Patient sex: F
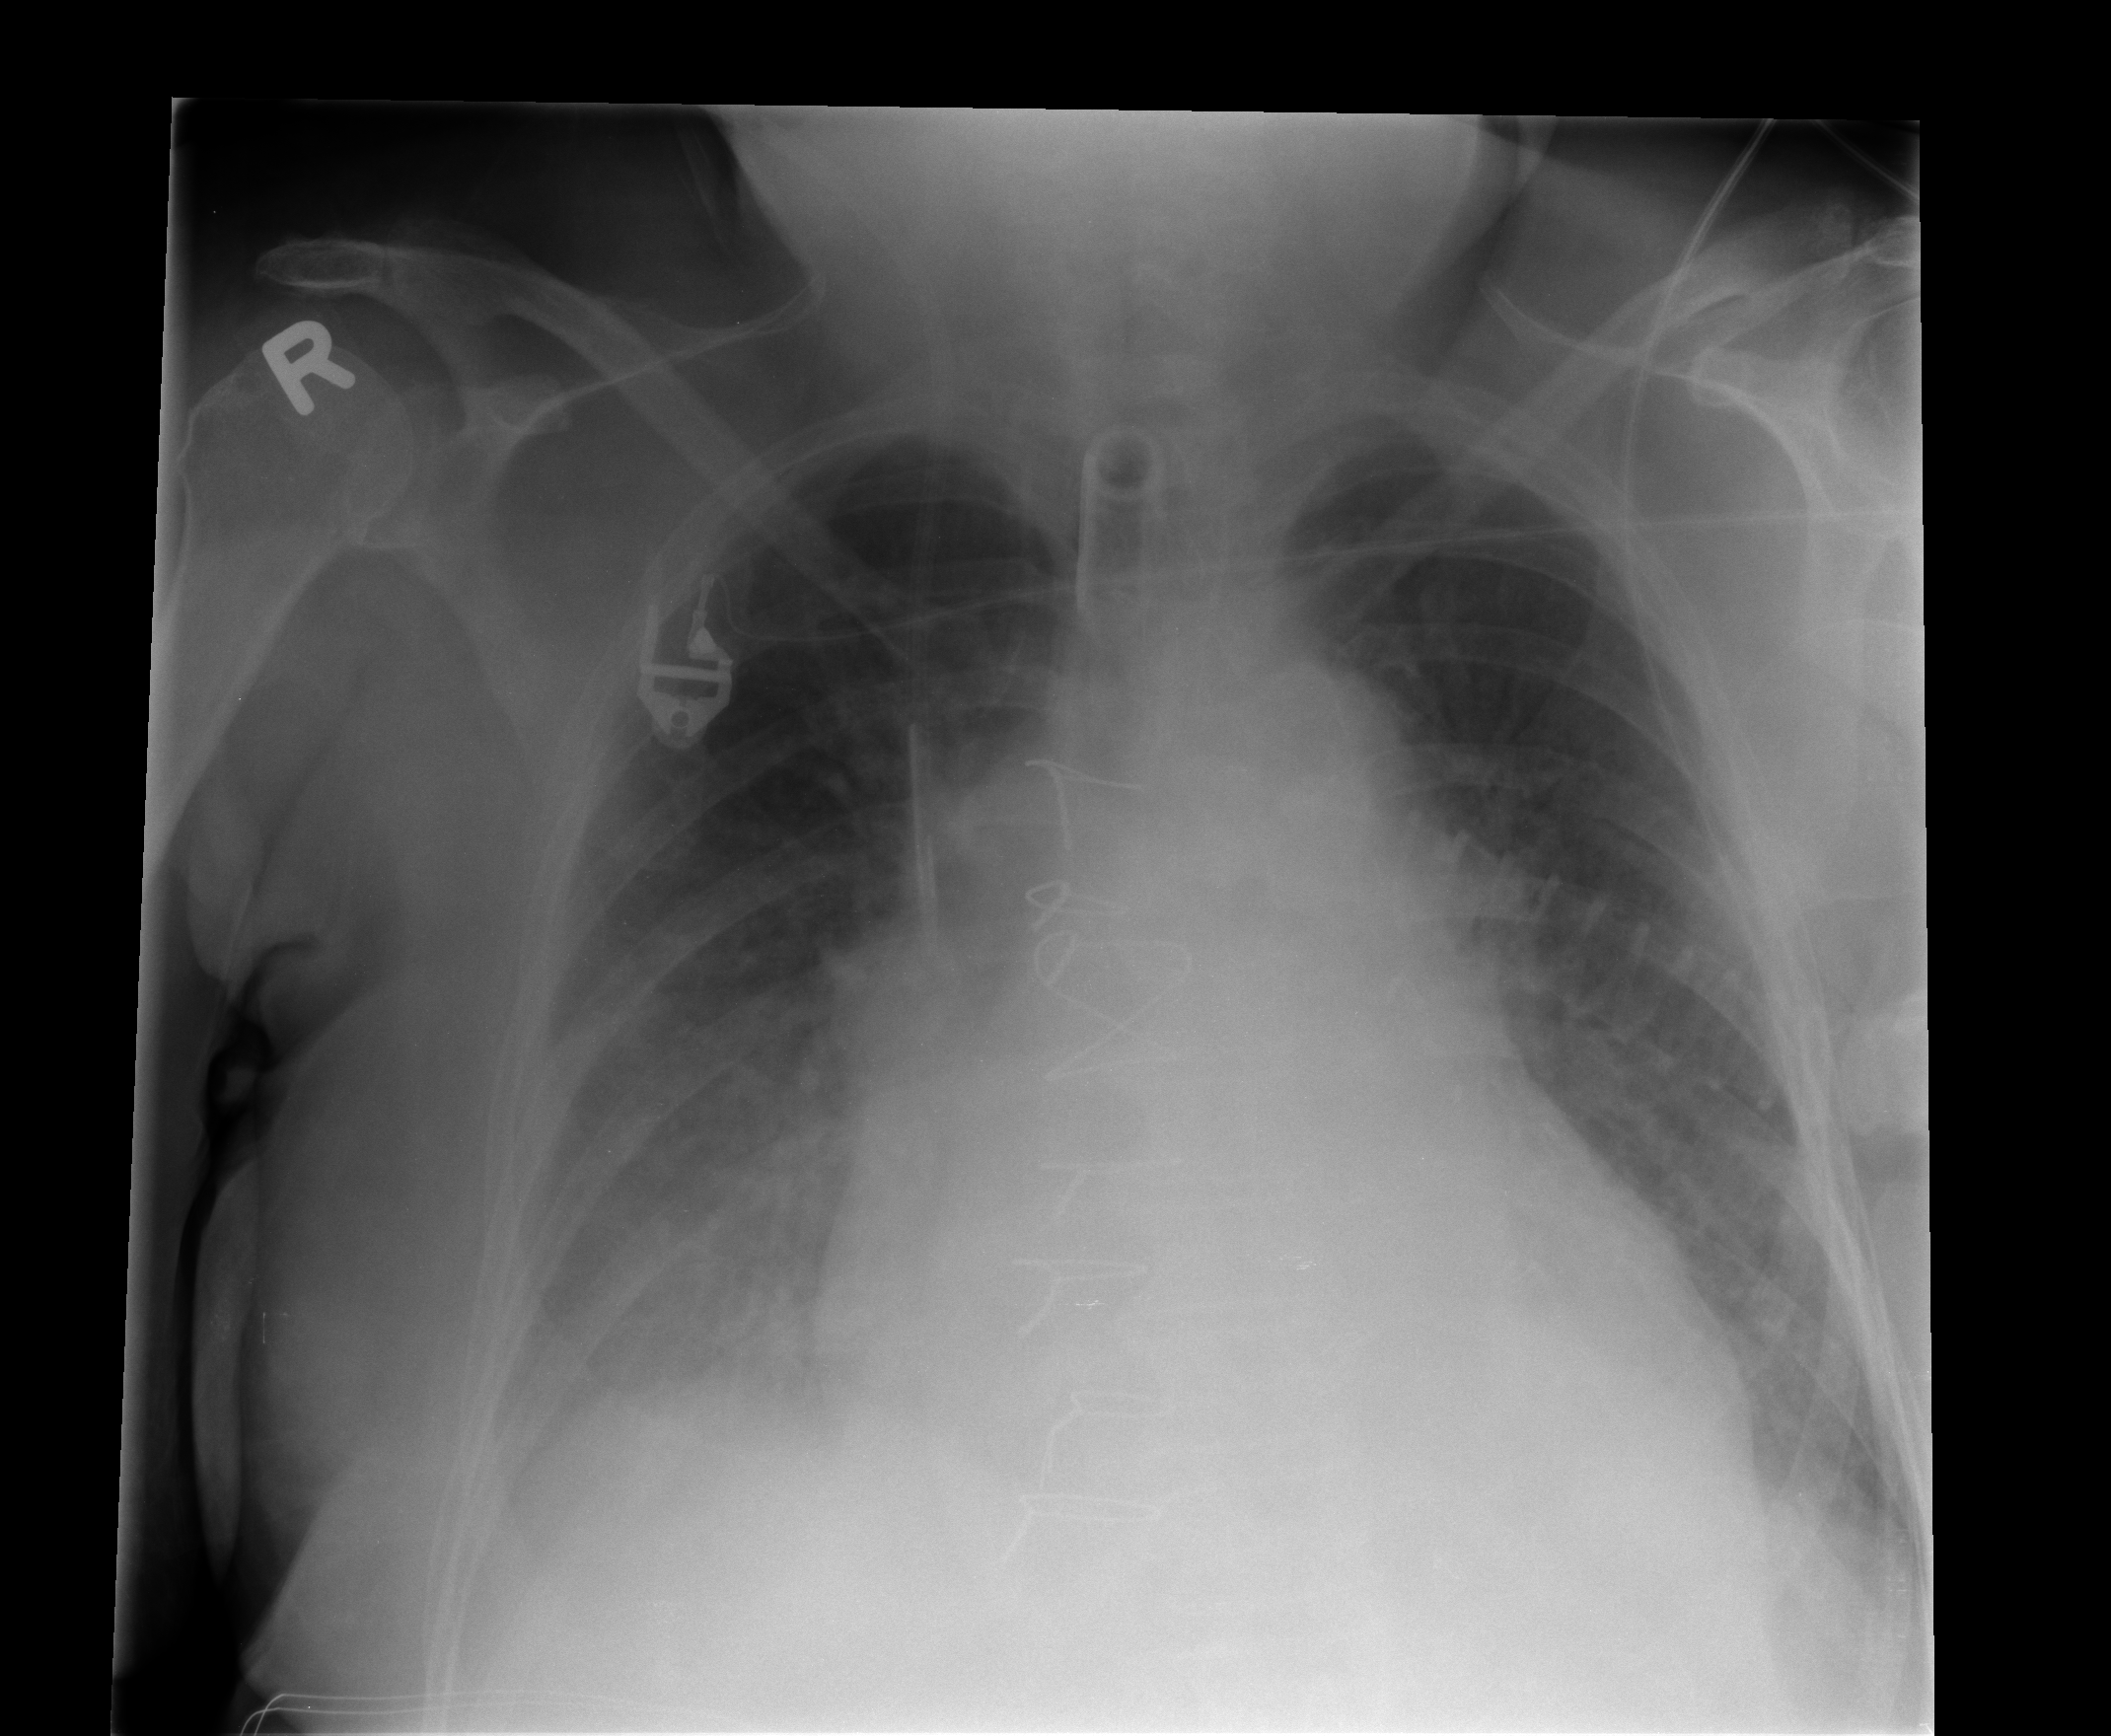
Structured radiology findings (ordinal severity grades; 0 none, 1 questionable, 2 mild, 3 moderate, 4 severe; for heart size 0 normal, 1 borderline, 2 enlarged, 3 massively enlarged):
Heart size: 2
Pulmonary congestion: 1
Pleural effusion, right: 2
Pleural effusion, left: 1
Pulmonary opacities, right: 0
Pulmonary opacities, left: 0
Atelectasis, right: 2
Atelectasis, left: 2